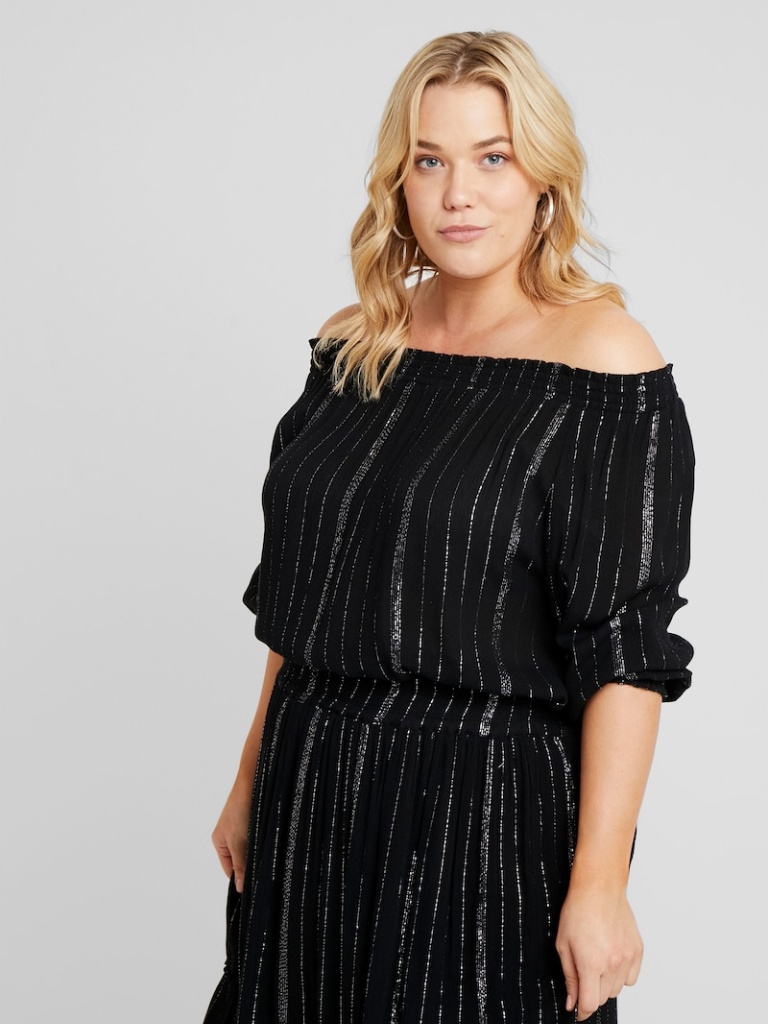
chiffon relaxed a long-sleeved with rolled-up sleeves hip length Fully Tucked in off-shoulder blouse